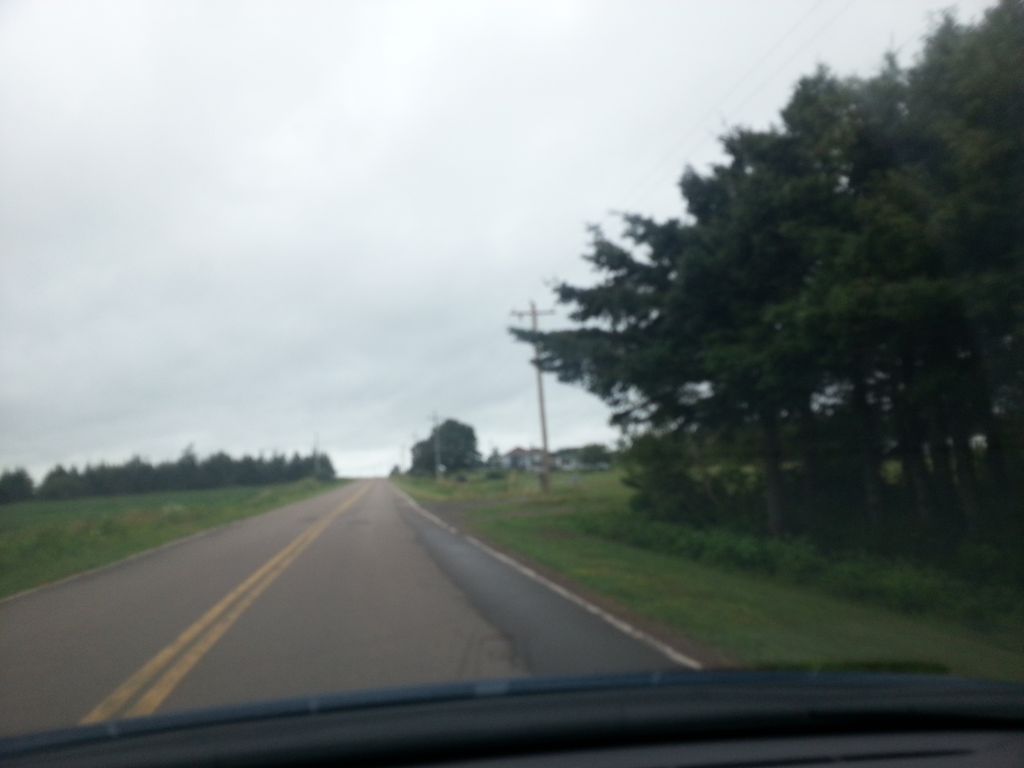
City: charlottetown